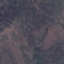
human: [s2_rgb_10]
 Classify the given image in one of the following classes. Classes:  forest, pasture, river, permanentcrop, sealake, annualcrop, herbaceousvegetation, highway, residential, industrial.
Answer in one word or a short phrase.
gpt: HerbaceousVegetation